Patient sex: M
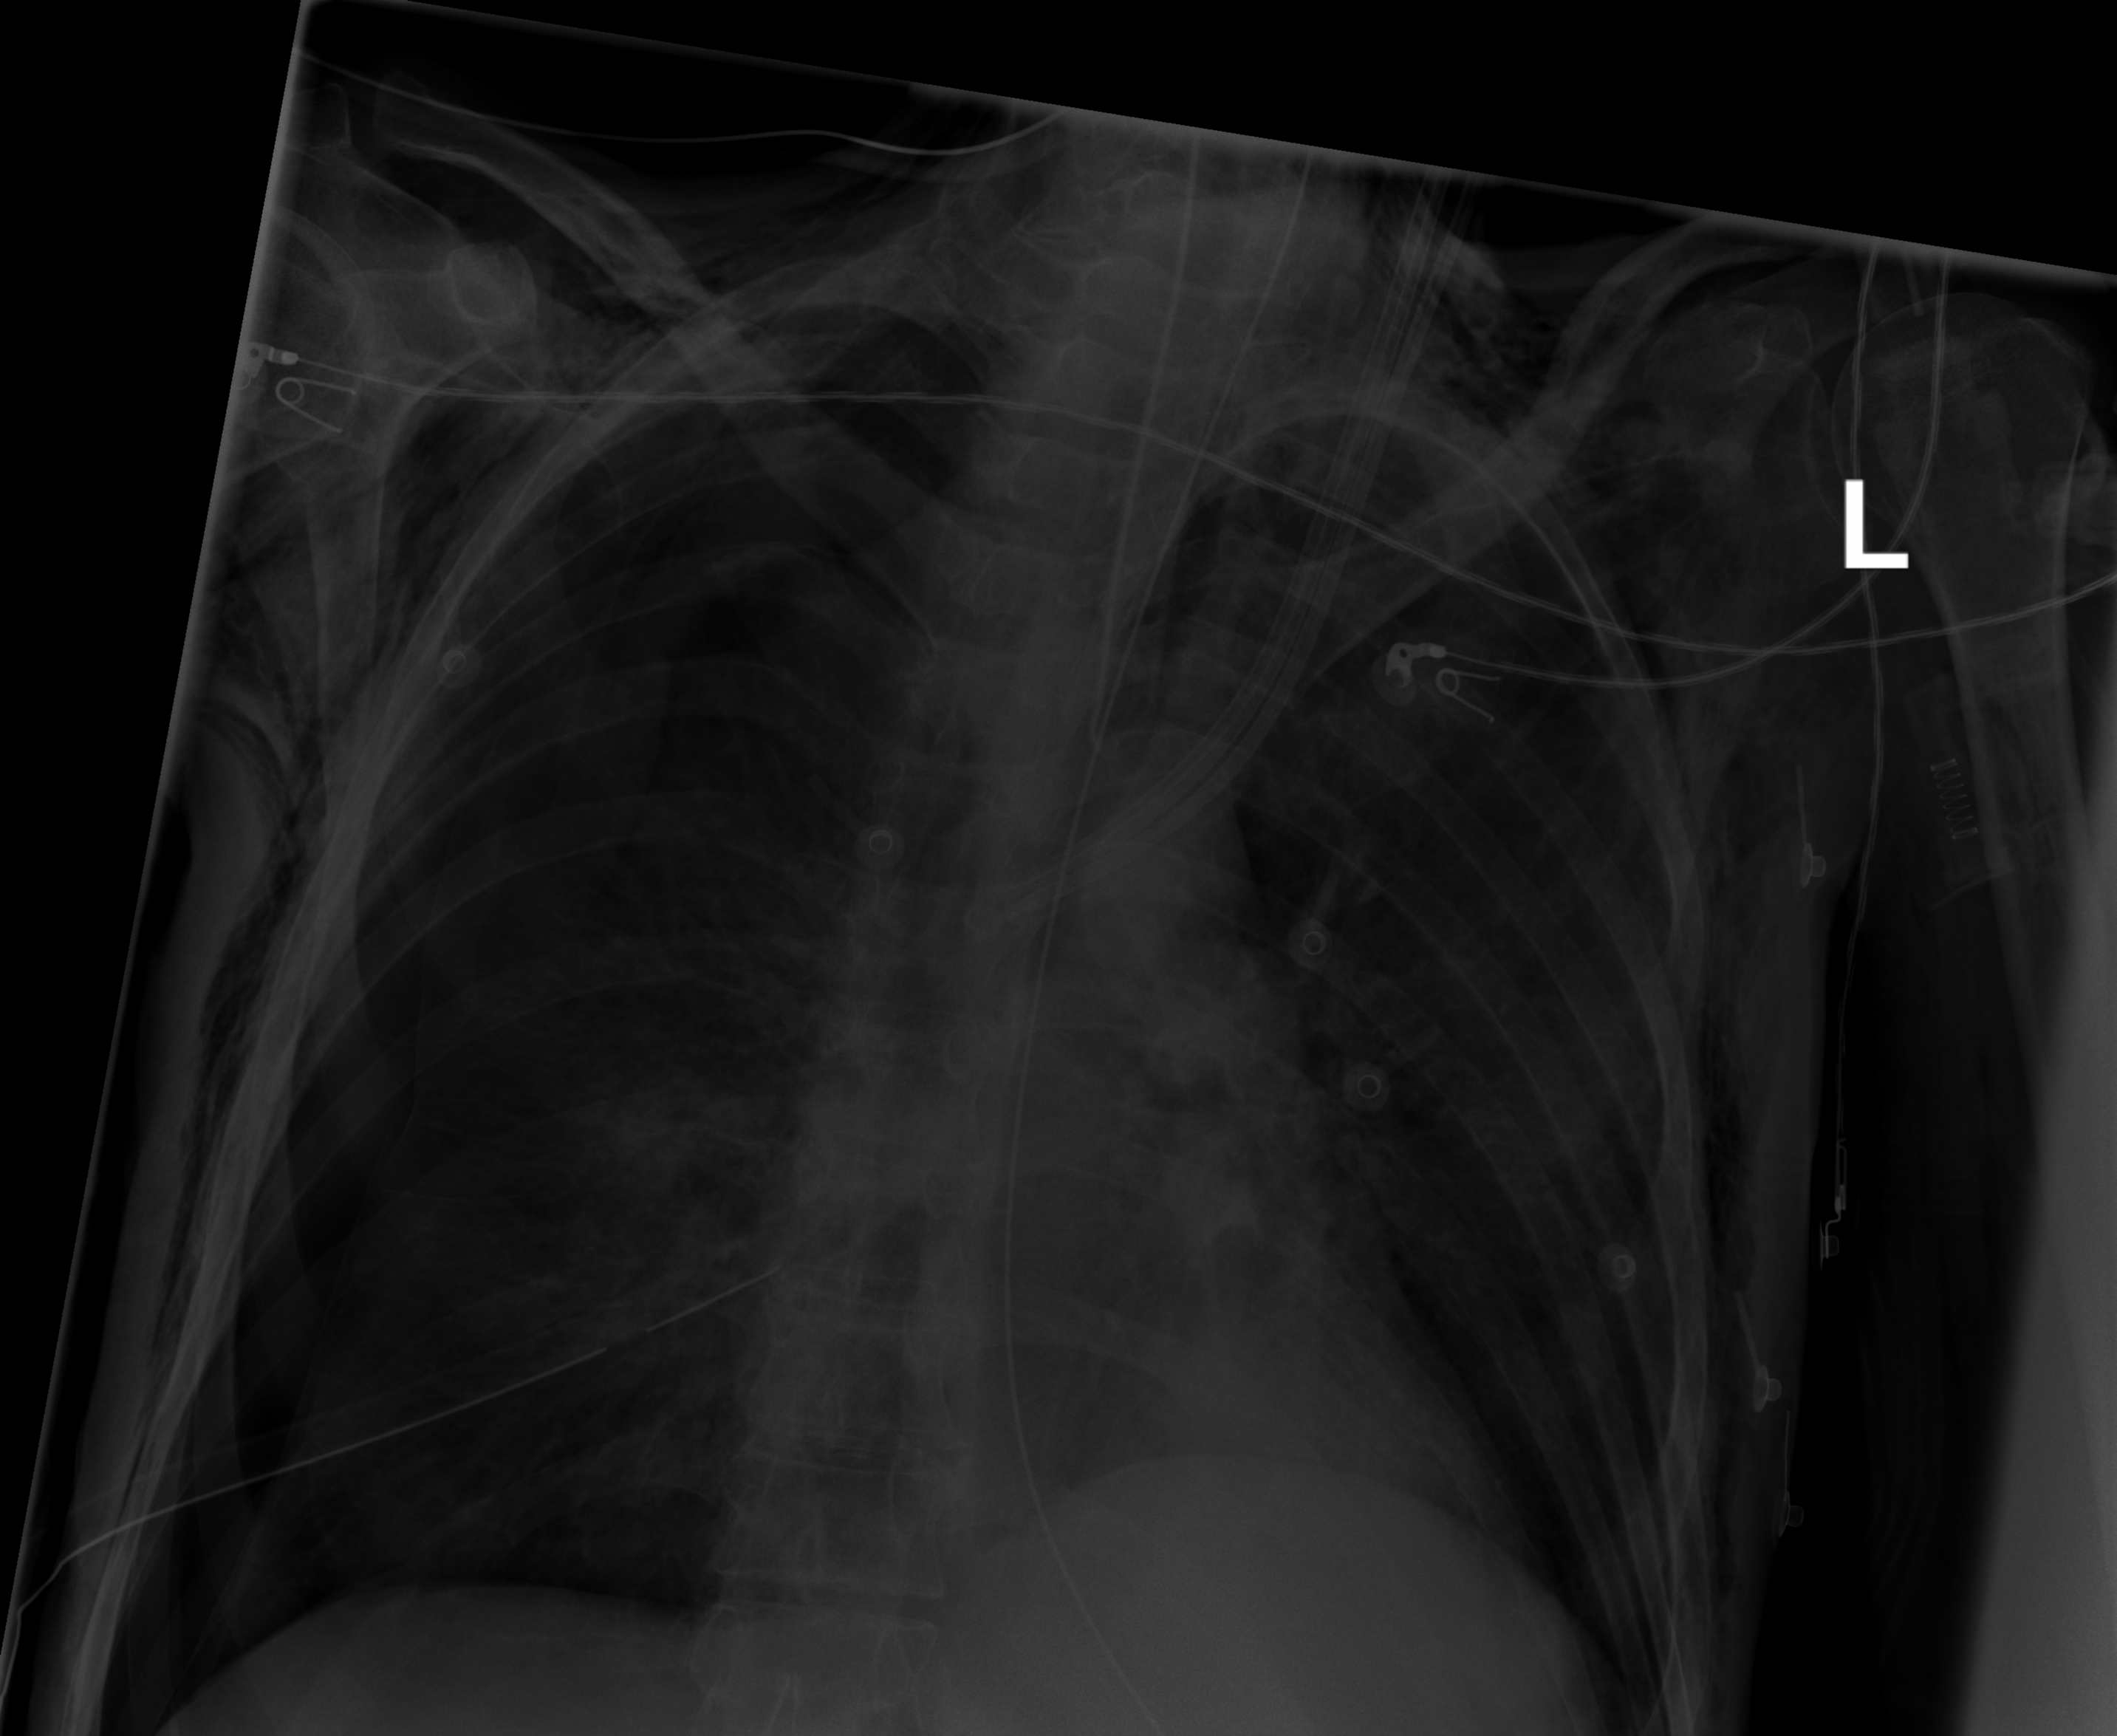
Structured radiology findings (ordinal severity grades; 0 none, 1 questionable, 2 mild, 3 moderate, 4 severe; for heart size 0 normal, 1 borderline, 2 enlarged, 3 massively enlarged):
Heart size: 0
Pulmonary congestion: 0
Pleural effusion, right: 0
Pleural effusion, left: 0
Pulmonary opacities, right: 1
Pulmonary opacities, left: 0
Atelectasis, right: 1
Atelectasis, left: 2